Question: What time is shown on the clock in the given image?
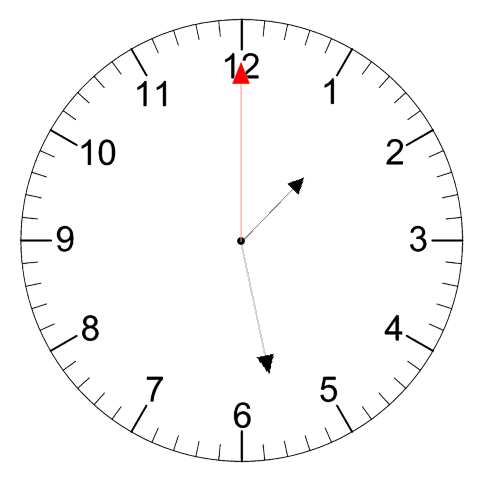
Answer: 01:28:00